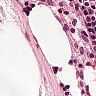
Metastatic tissue present: no